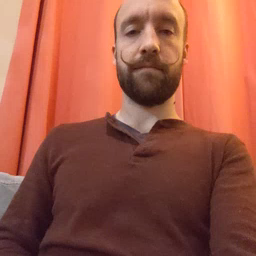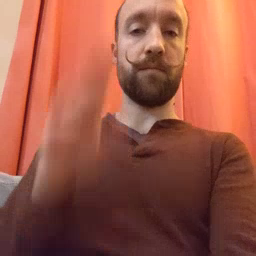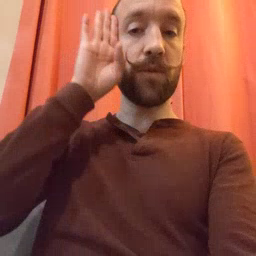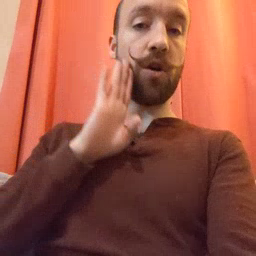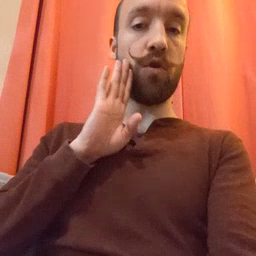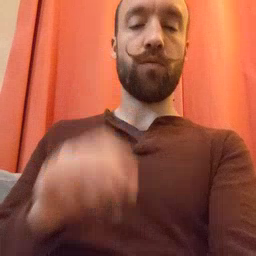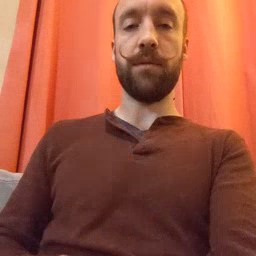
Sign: brown